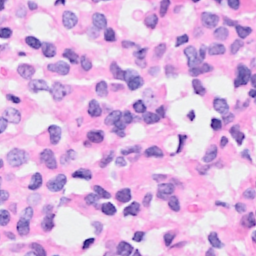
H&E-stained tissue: Breast